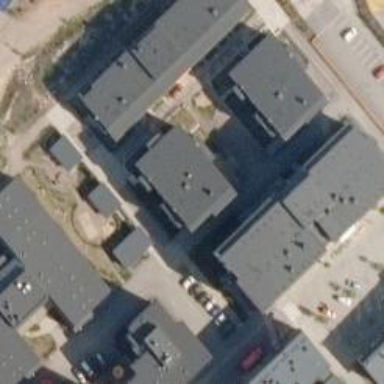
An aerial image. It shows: Residential apartments building.